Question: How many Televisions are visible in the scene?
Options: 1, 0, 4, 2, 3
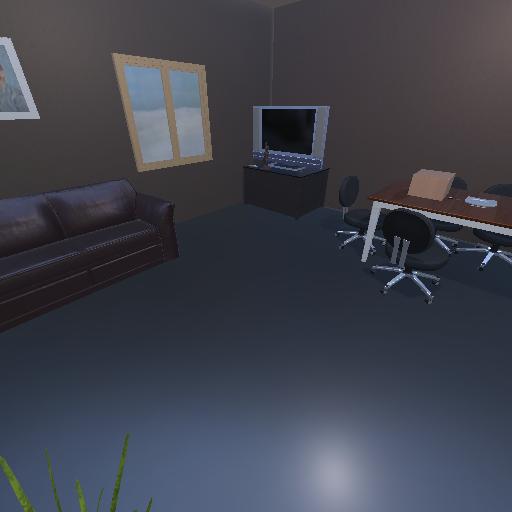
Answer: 1